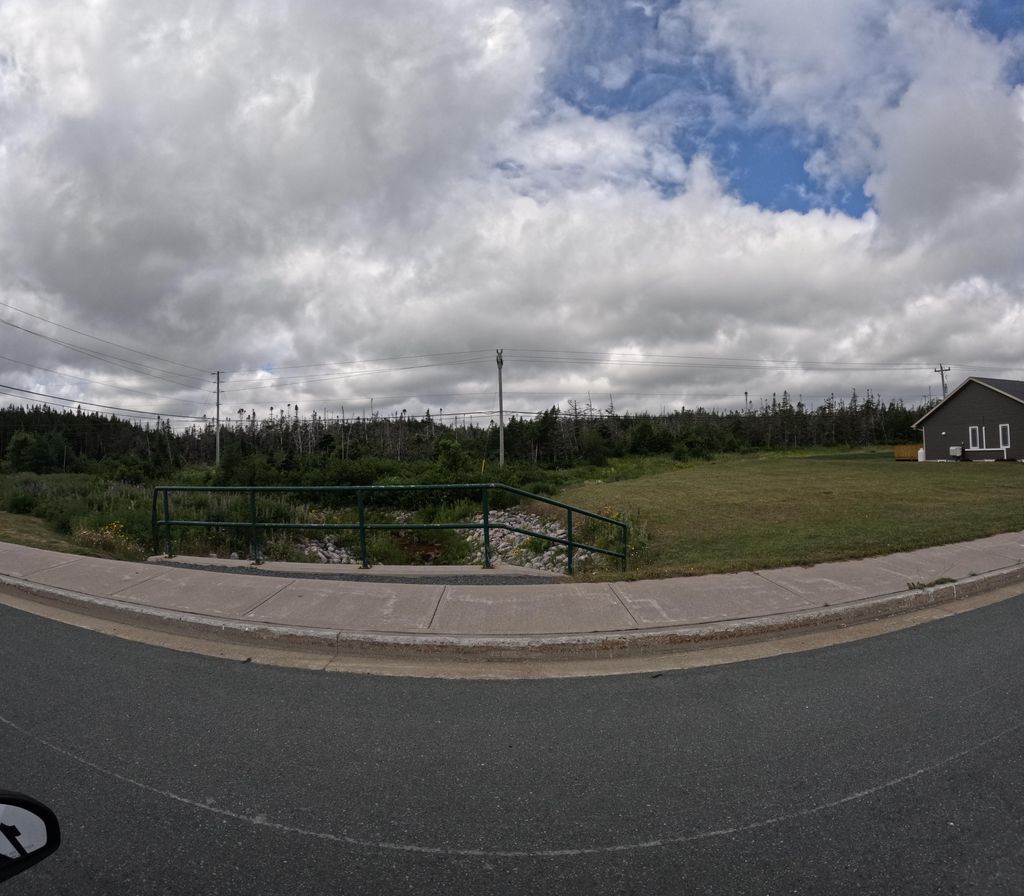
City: st_johns